Question: The question is about 3 use cases:
- - -
which have to go through the use case first (you cannot get to them otherwise).
In addition, both and enforce the logging constraint on the user.

Is this diagram accurate and correct?
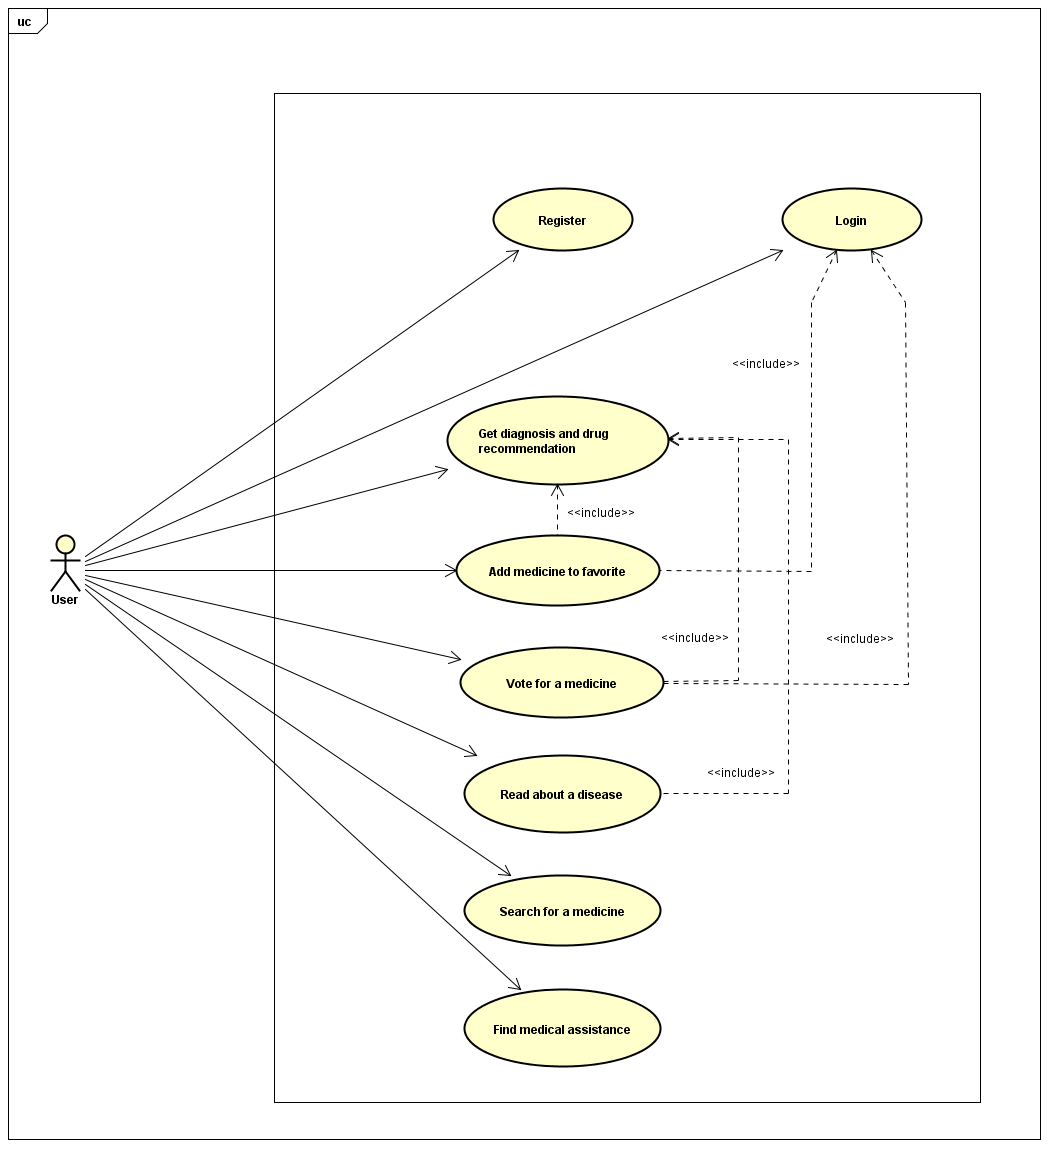
Answer: If you can access those functions only from Get diagnosis and drug recommendation then they are probably not separate use cases, just alternative paths of the said UC. If they require login, it may become an extending UC, however login is not really bringing any value and usually also isn't presented as a separate UC unless it brings some additional logic to the diagram (e.g. additional actor like some social media system).